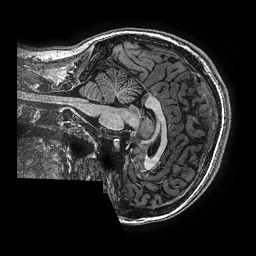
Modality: T1w
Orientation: sagittal
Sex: female
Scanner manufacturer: ge
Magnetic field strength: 3 T
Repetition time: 0.00766 s
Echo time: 0.003476 s